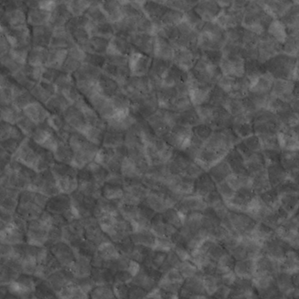
Label: non_frost